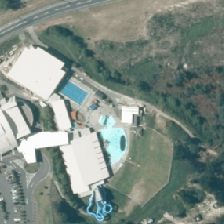
Land cover: urban_build_up